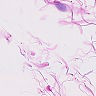
Metastatic tissue present: no